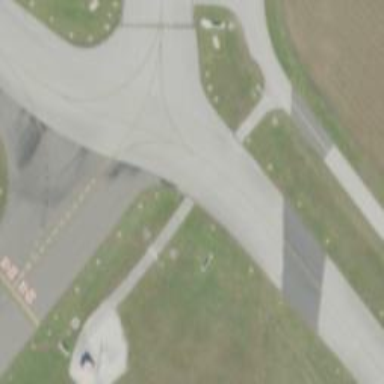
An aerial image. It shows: Image of taxiway at airport.